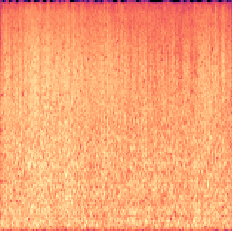
Sound class: Rain